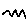
Label: zigzag